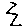
Label: zigzag